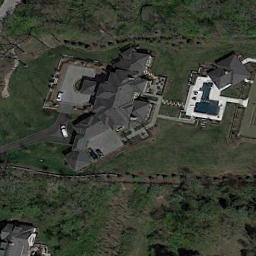
Label: residential